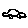
Label: car